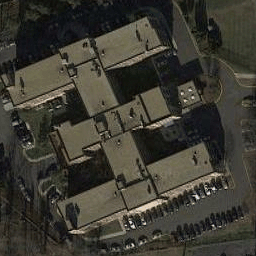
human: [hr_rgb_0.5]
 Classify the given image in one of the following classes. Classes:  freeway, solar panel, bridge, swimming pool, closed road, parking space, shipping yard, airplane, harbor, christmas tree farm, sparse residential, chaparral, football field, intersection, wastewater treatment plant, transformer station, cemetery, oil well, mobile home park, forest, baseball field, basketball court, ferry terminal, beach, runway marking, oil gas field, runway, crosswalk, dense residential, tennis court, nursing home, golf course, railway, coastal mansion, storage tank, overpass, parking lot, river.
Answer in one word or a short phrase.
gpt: nursing home